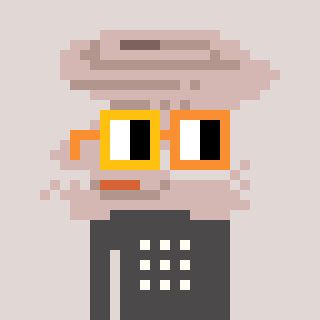
a pixel art character with square yellow and orange glasses, a tornado-shaped head and a grayscale-colored body on a warm background